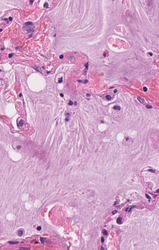
Tumor epithelial tissue: no
Tumor-associated stroma tissue: no
Normal tissue: yes